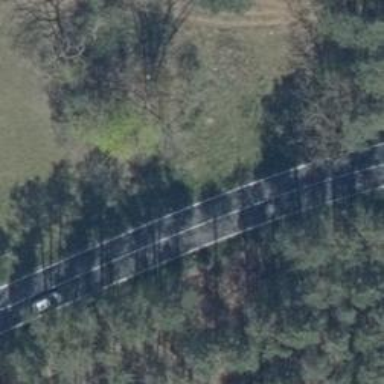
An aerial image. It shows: Asphalt road classified as primary highway.